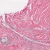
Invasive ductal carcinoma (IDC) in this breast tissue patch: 0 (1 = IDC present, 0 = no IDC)